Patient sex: F
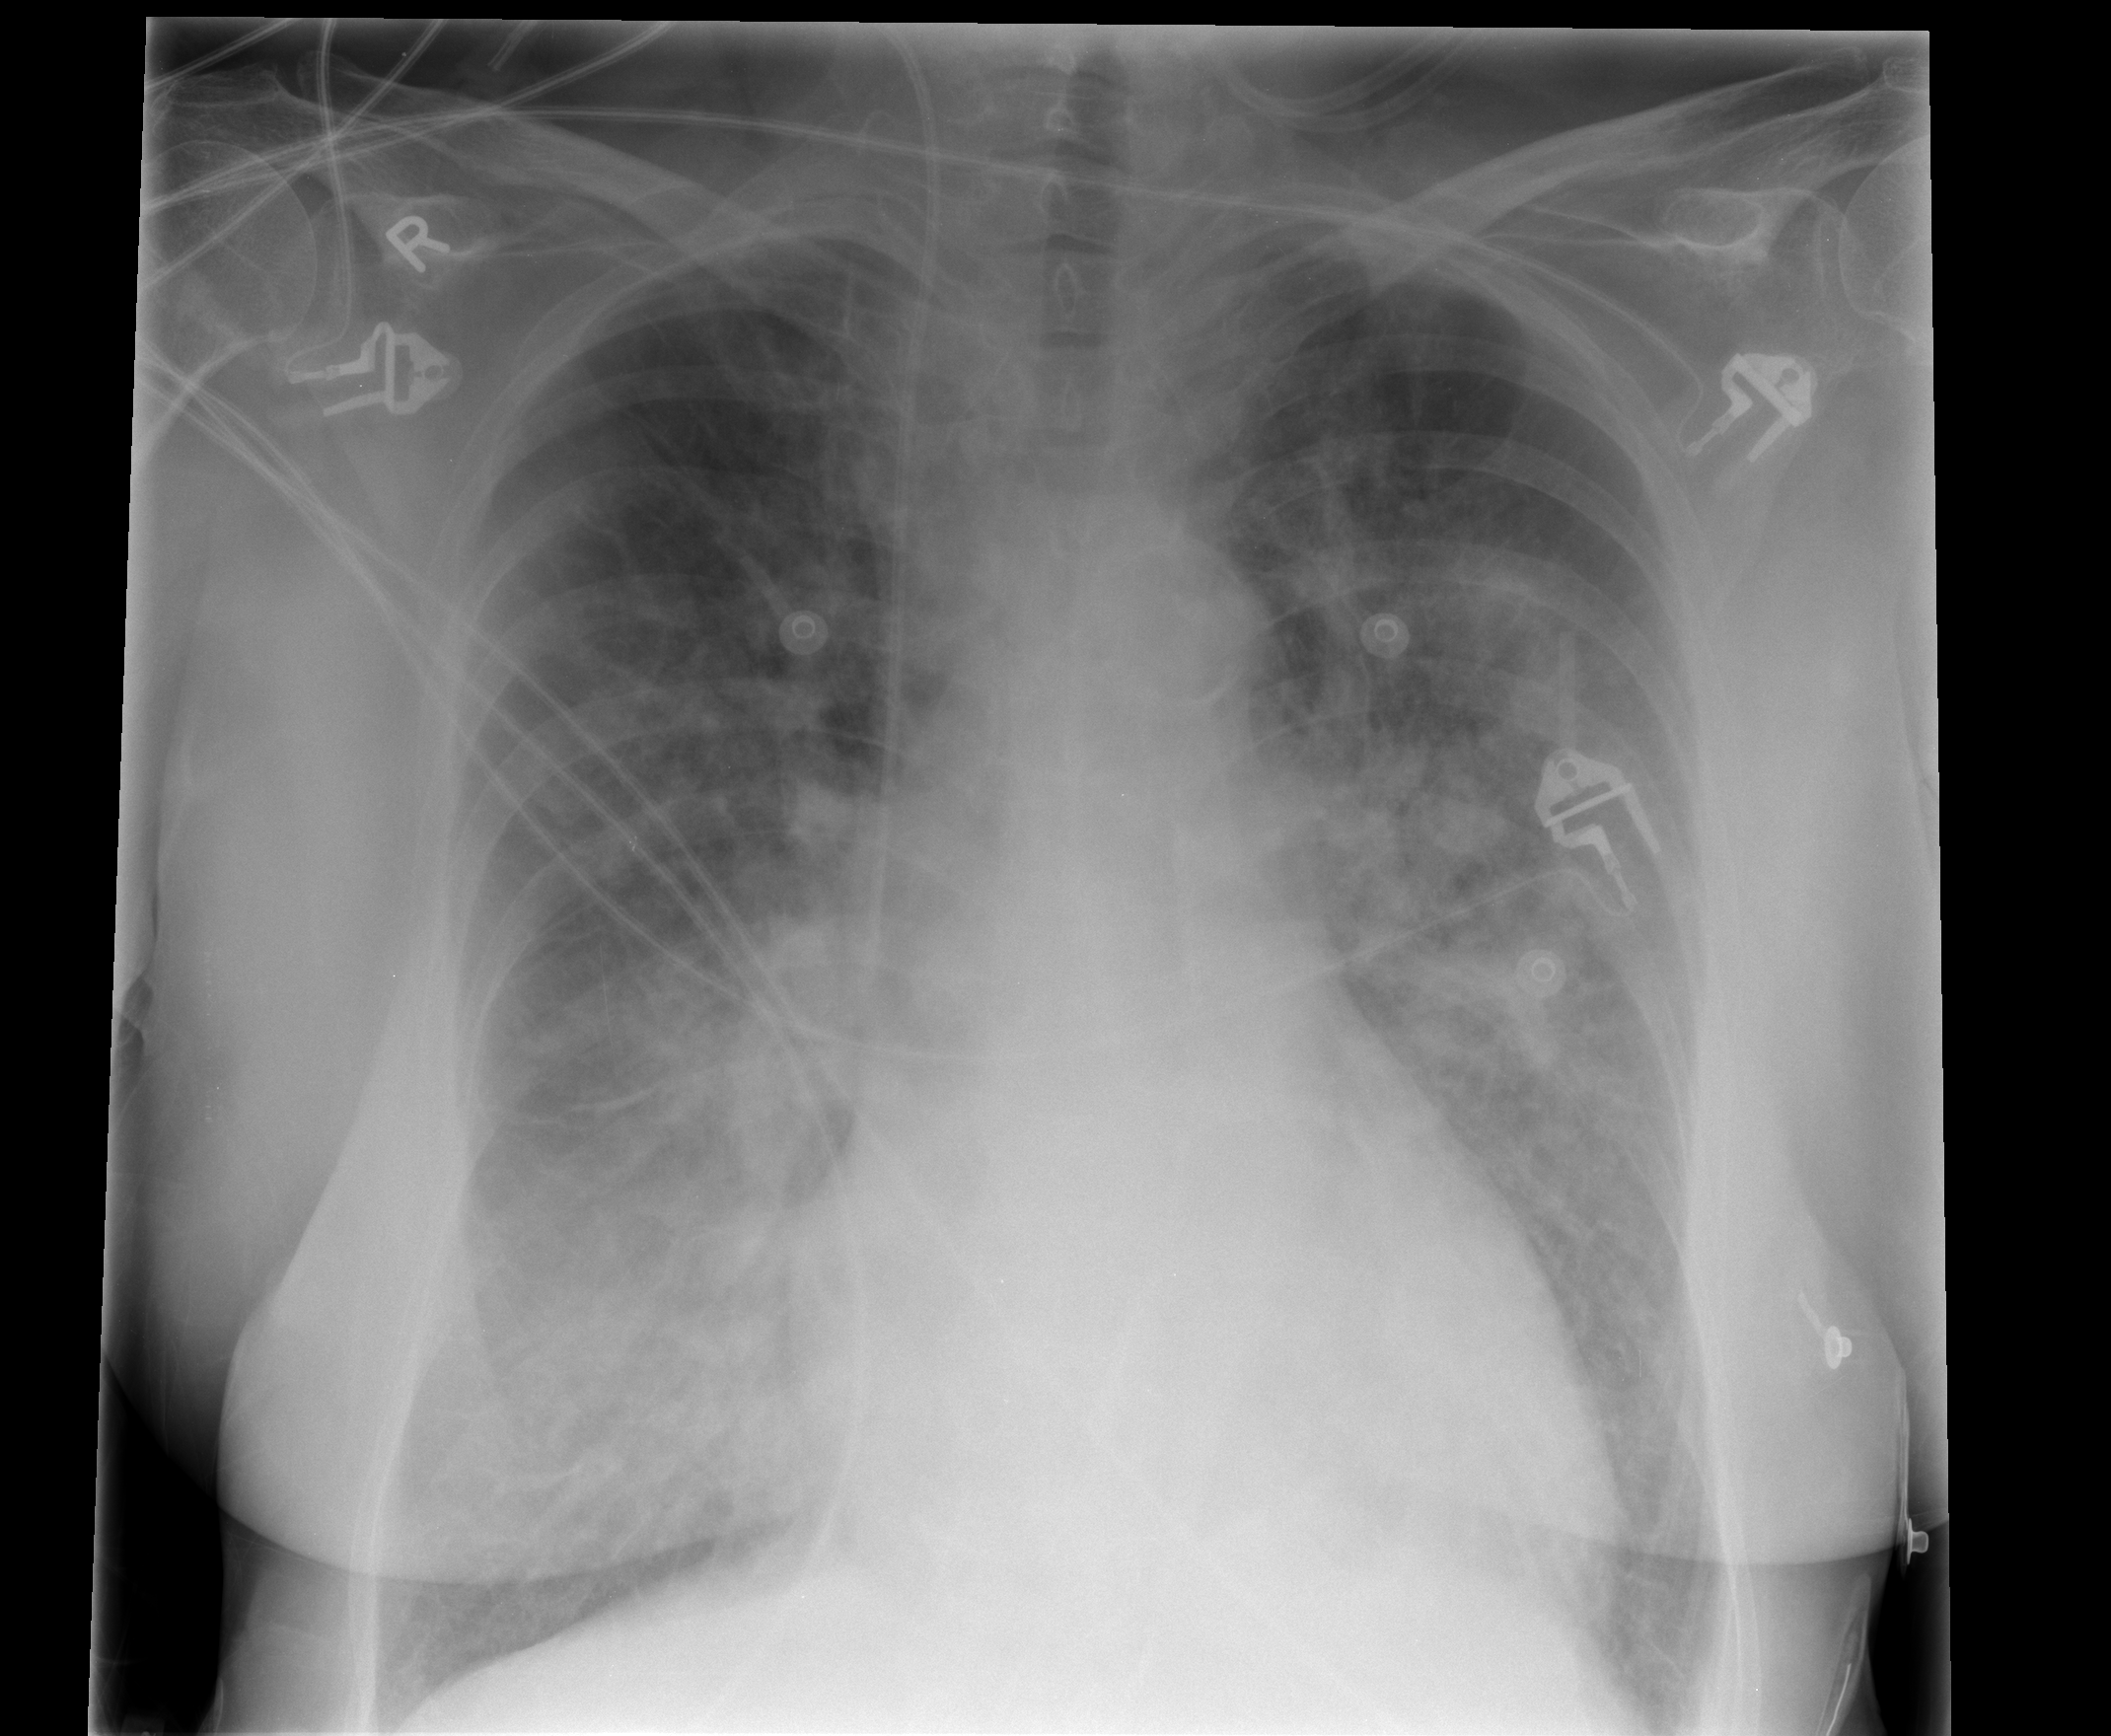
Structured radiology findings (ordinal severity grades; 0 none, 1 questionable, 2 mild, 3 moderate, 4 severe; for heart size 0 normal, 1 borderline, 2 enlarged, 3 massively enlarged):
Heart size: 0
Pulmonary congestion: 2
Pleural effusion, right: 0
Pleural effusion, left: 1
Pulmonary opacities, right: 2
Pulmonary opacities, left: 2
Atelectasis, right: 2
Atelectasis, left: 2